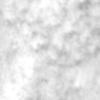
Label: no_change